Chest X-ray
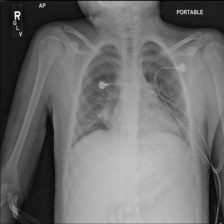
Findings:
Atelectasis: positive
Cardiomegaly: negative
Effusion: negative
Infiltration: positive
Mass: negative
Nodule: negative
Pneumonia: negative
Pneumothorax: positive
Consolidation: negative
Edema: negative
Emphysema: negative
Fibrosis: negative
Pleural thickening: negative
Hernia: negative